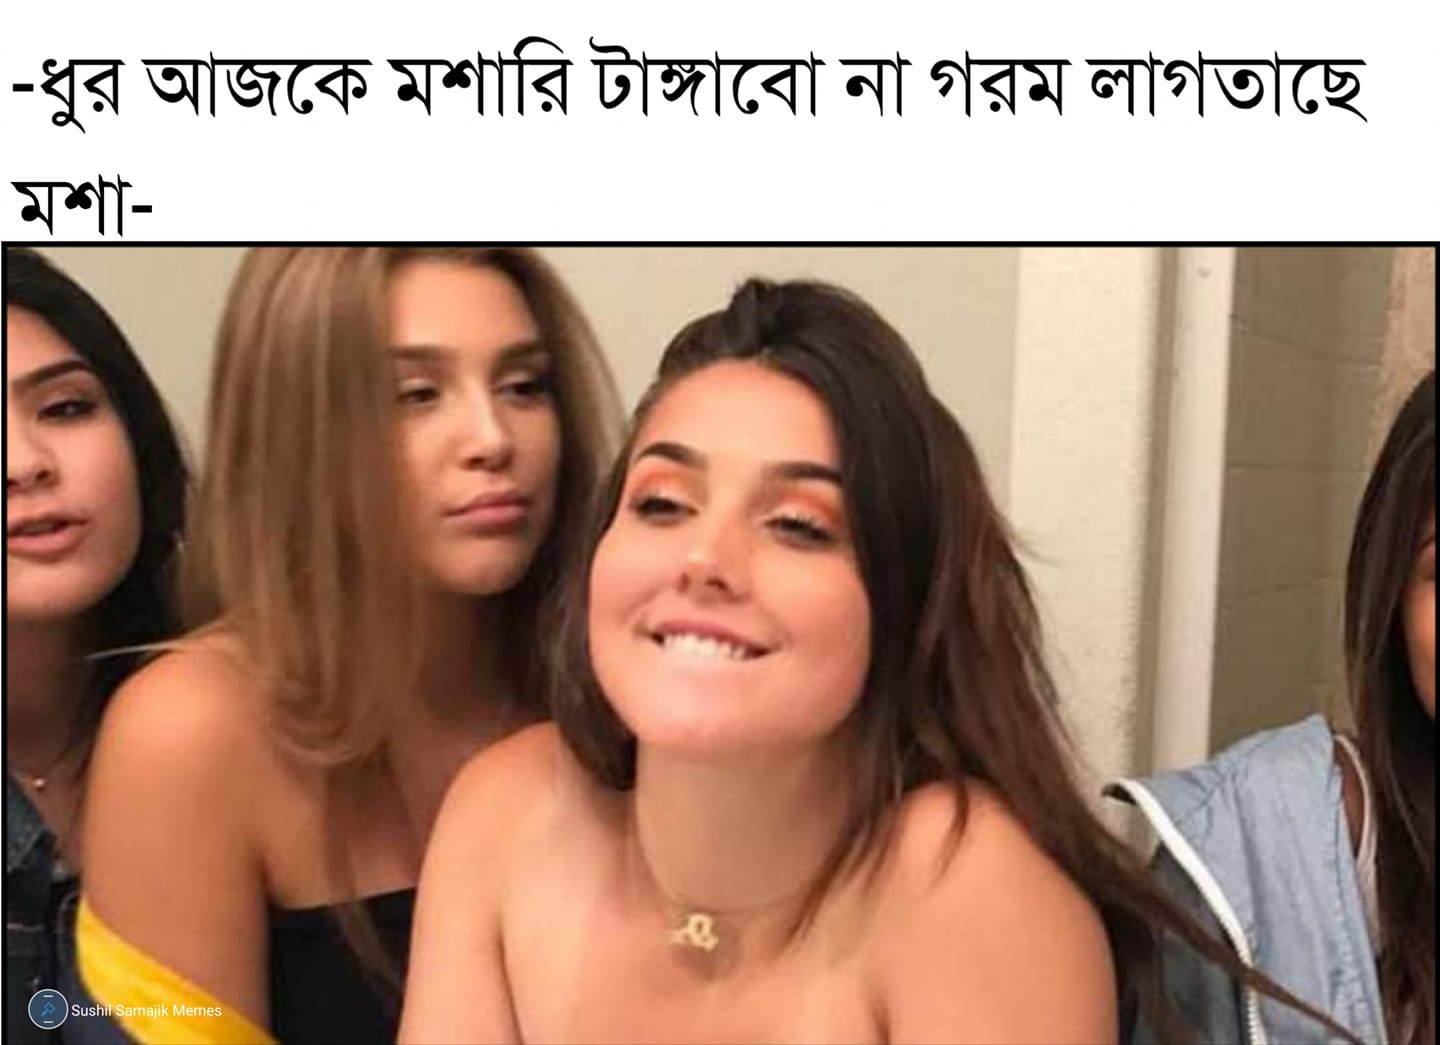
Caption: -  ধুর আজকে মশারি টাঙ্গাবো না গরম লাগতাছে     মশা -
Label: non-hate